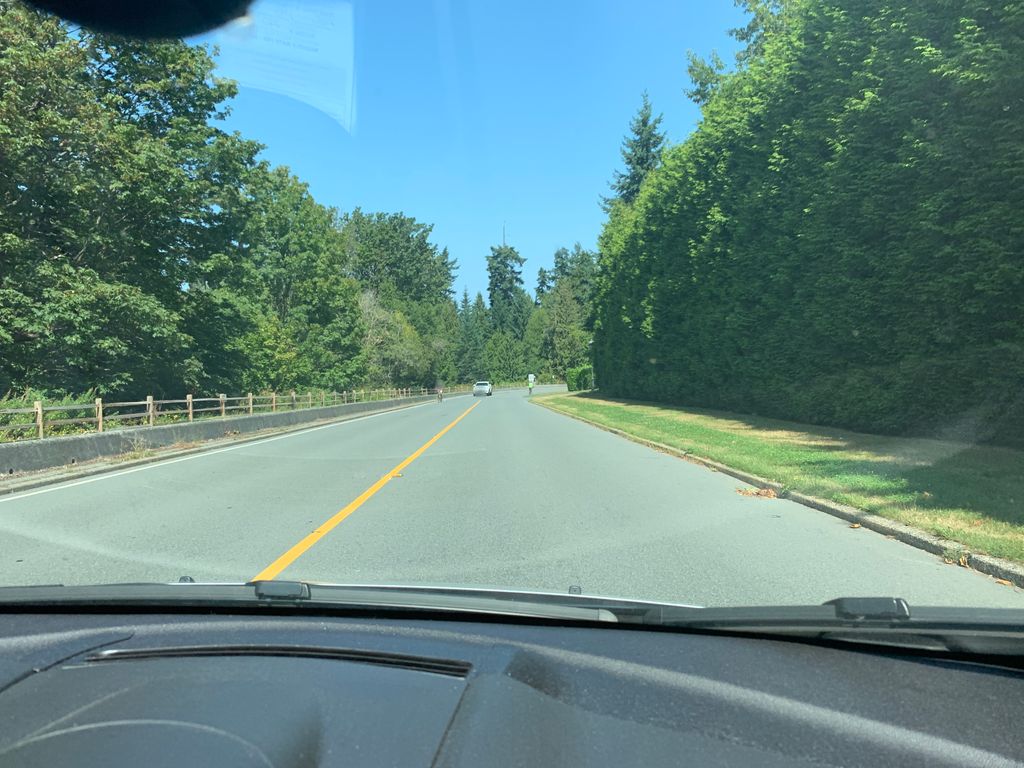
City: vancouver